Aerial crown-view tile of a tropical tree (Barro Colorado Island, Panama), acquired 20250818:
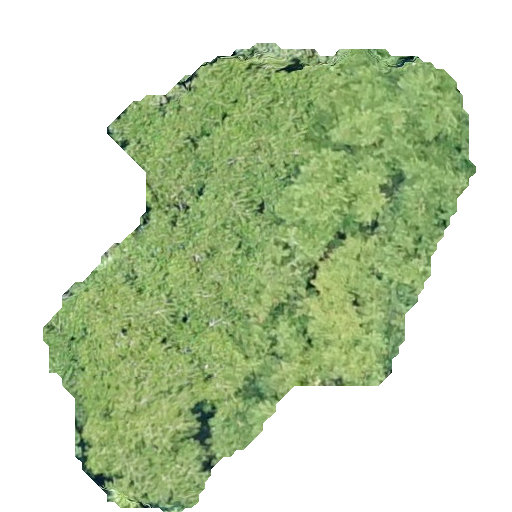
Species: Hymenaea courbaril
GBIF accepted scientific name: Hymenaea courbaril
Crown area: 181.706 m²